Question: Before I start, allow me to explain my graph: I have two Genotypes ( and ) and each have two conditions ( and ), so I have four lines.
Now, I want to make a plot where each variable and its condition is the same color. Anything with will be and anything with will be .
I managed to make the graph with the solid/dashed lines correctly, however, I am having trouble with the coloring. I can only make it so that there is a grey gradient. Are there any parameters for 'scale_color_grey' to help me with this?
This is my code (I took out parts of it for easier read):
'''
ggplot(data=df4, aes(x=Day, y=Remain, group=Condition, shape=Condition, colour=Condition) +
theme_bw() +
geom_line(aes(linetype=Condition), size=1) +
geom_point(size=0, fill="#FFFFFF") +
scale_linetype_manual(name="Genotype",
values=c("solid", "dashed", "solid", "dashed")) +
scale_shape_manual(name="Genotype", values=c(1,19,1,19)) +
scale_color_grey(name="Genotype")
'''

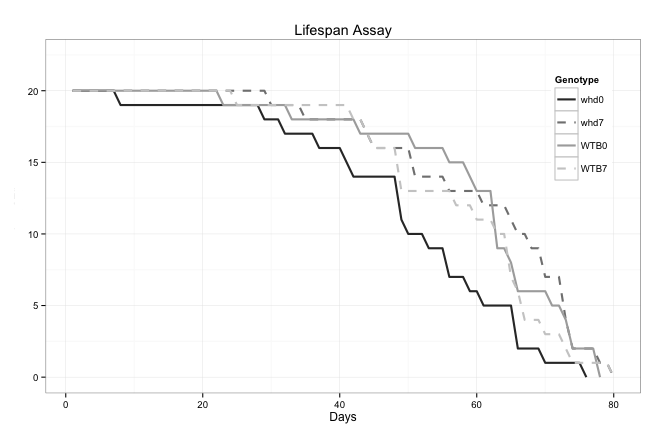
Answer: I think this code should produce the plot you want. However, without your exact dataset, I had to generate simulated data.
'''
## Generate dummy data and load library
library(ggplot2)
df4 = data.frame(Remain = rep(0:1, times = 4),
Day = rep(1:4, each = 2),
Genotype = rep(c("wtb", "whd"), each = 4),
Condition = rep(c("0", "7"), times = 4 ))
'''
Next, I created a grouping variable:
'''
df4$both = paste0(df4$Genotype, df4$Condition)
'''
And last, I plotted and saved the figure:
'''
example <- ggplot(data=df4, aes(x=Day, y=Remain,
group=both,
color = Genotype,
linetype = Condition)) +
geom_line() +
scale_color_manual(values = c("grey50", "black")) +
scale_linetype_manual(values = c("solid", "dashed")) +
theme_bw()
ggsave("example.jpg", example)
'''

From your code, it was not apparent why you included the 'geom_point'. Also, if you only want one sub-legend, rather than two, this <URL> provides details on how to do that.